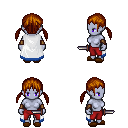
a pixel art fantasy rpg character, female body template, dark elf, purple skin, white trimmed cape, red pants, brunette twin-tailed hairstyle, cloth bracers, brown slippers, dagger, four views (front, back, left, right), 2x2 character sprite sheet, small pixel art, hard edges, no anti-aliasing